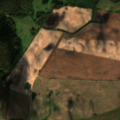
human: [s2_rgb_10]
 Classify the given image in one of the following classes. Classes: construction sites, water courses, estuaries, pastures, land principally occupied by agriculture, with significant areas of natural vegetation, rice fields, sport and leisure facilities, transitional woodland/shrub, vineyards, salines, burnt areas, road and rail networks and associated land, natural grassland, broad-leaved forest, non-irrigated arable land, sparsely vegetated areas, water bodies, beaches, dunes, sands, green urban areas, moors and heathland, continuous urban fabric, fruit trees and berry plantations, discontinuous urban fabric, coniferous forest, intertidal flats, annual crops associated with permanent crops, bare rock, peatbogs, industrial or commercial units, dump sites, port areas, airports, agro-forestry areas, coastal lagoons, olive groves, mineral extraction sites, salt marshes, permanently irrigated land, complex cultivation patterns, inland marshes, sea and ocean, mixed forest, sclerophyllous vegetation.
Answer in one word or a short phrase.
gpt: non-irrigated arable land, land principally occupied by agriculture, with significant areas of natural vegetation, transitional woodland/shrub